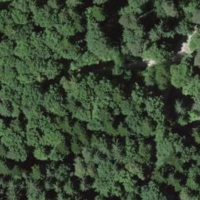
EUNIS habitat code: 41
Species observed at this site:
Stachys sylvatica
Urtica dioica